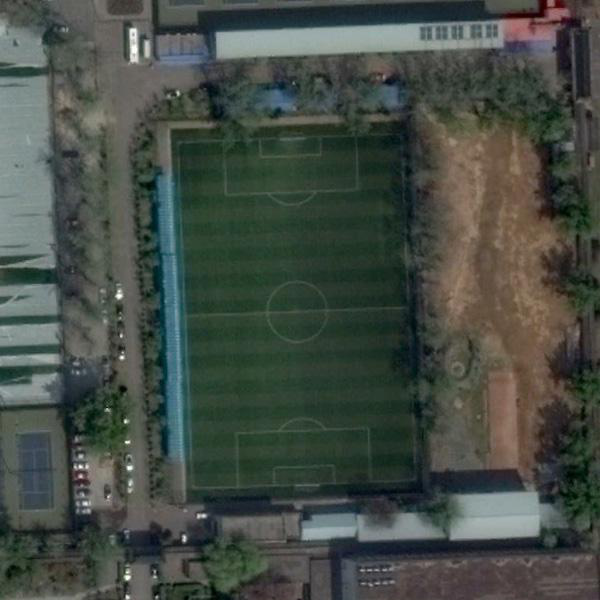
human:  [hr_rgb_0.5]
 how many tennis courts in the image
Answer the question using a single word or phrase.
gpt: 1